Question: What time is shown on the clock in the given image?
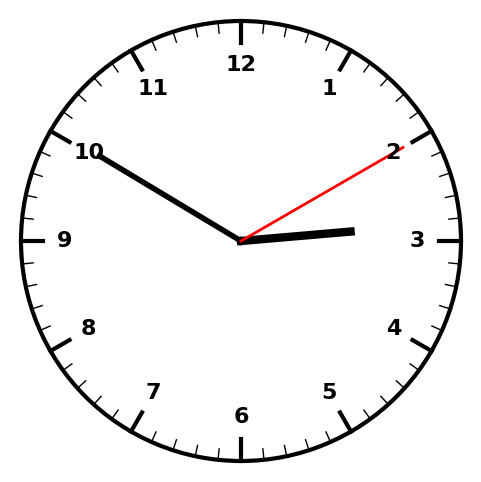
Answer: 02:50:10